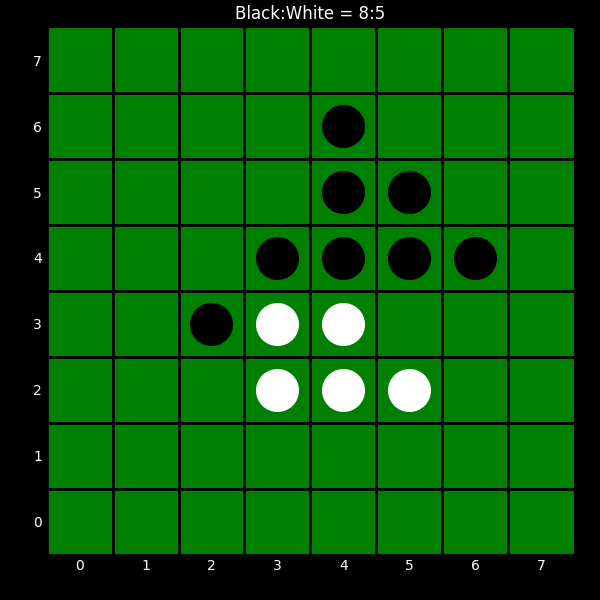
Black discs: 8
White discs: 5